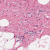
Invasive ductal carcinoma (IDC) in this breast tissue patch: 0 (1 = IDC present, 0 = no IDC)